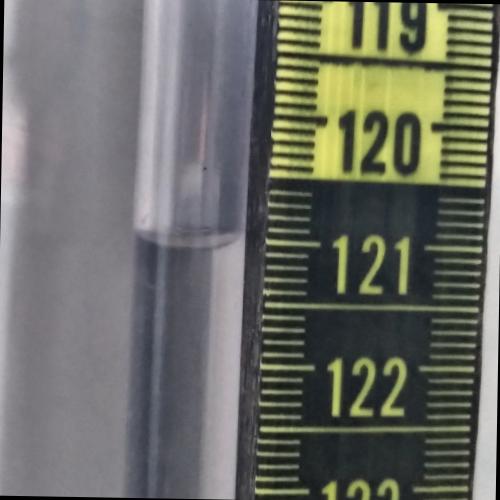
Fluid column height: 121.0 cm